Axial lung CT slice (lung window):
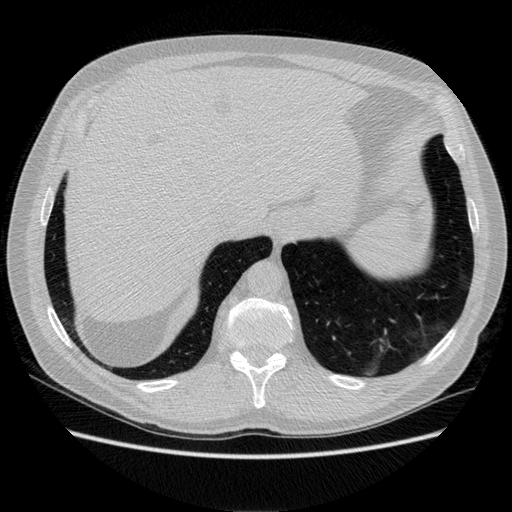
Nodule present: no